Field crop: maize
Growth stage: 1
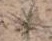
Species: salsola